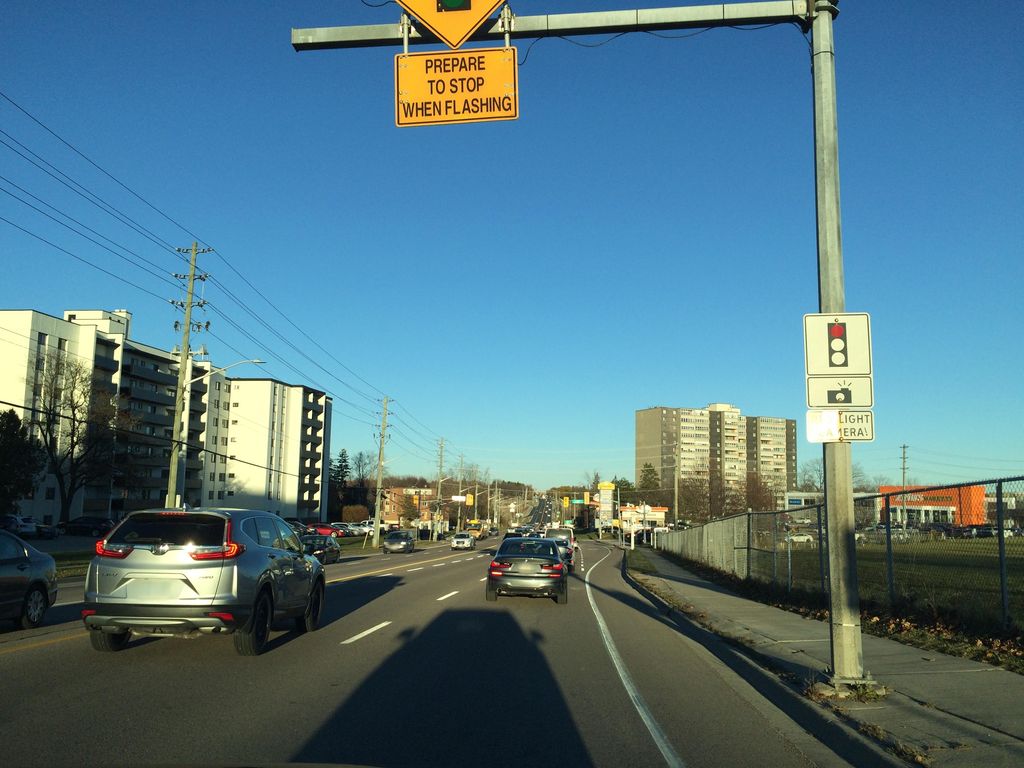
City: kitchener-waterloo